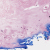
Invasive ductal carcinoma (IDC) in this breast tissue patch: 0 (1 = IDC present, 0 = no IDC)